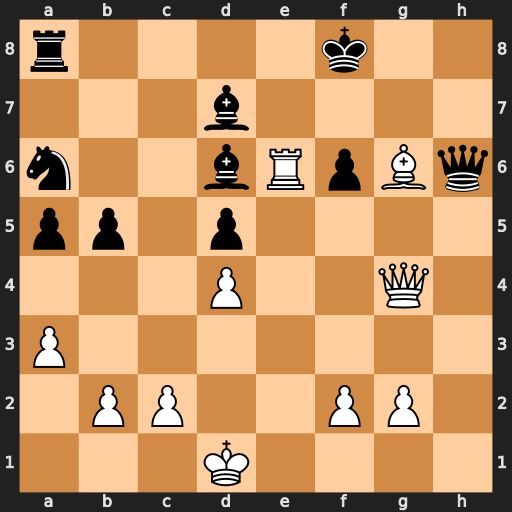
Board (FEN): r4k2/3b4/n2bRpBq/pp1p4/3P2Q1/P7/1PP2PP1/3K4
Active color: w
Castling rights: -
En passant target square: -
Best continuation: Rxf6+ Kg7 Rf7+ Kh8 Rxd7